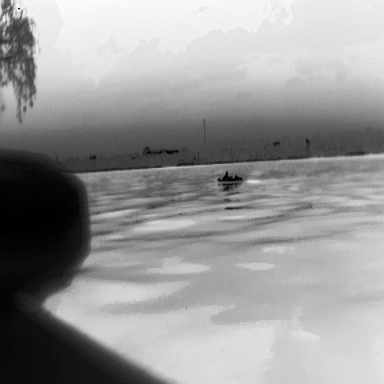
There is a warship in the infrared image.